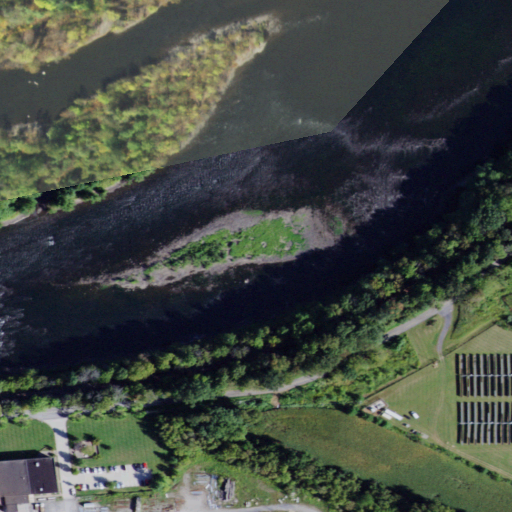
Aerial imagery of island in New Jersey named Capush Island containing open water, cultivated crops, deciduous forest, open development, woody wetlands, pasture, herbaceous wetlands, high intensity development, mixed forest, low intensity development, and medium intensity development